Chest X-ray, PA view. Patient: 60 years old, sex F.
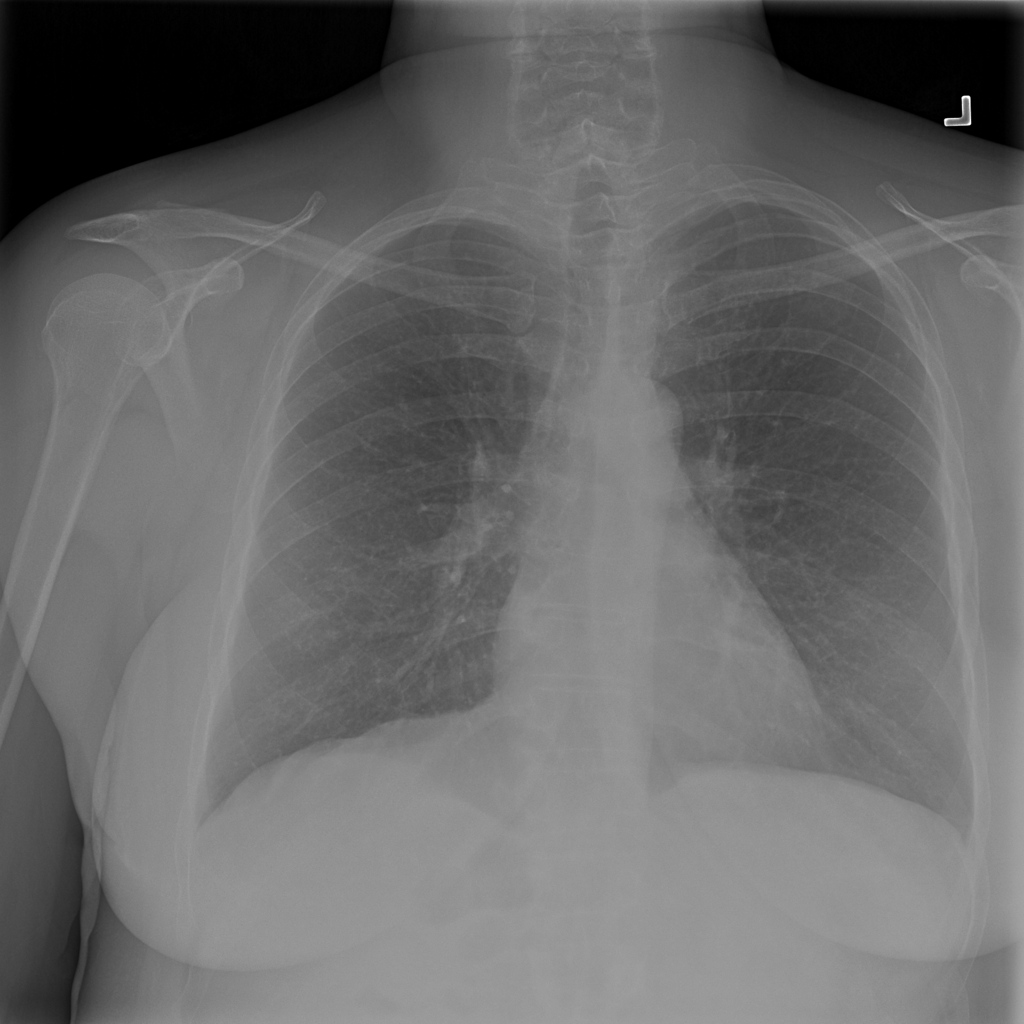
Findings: No Finding